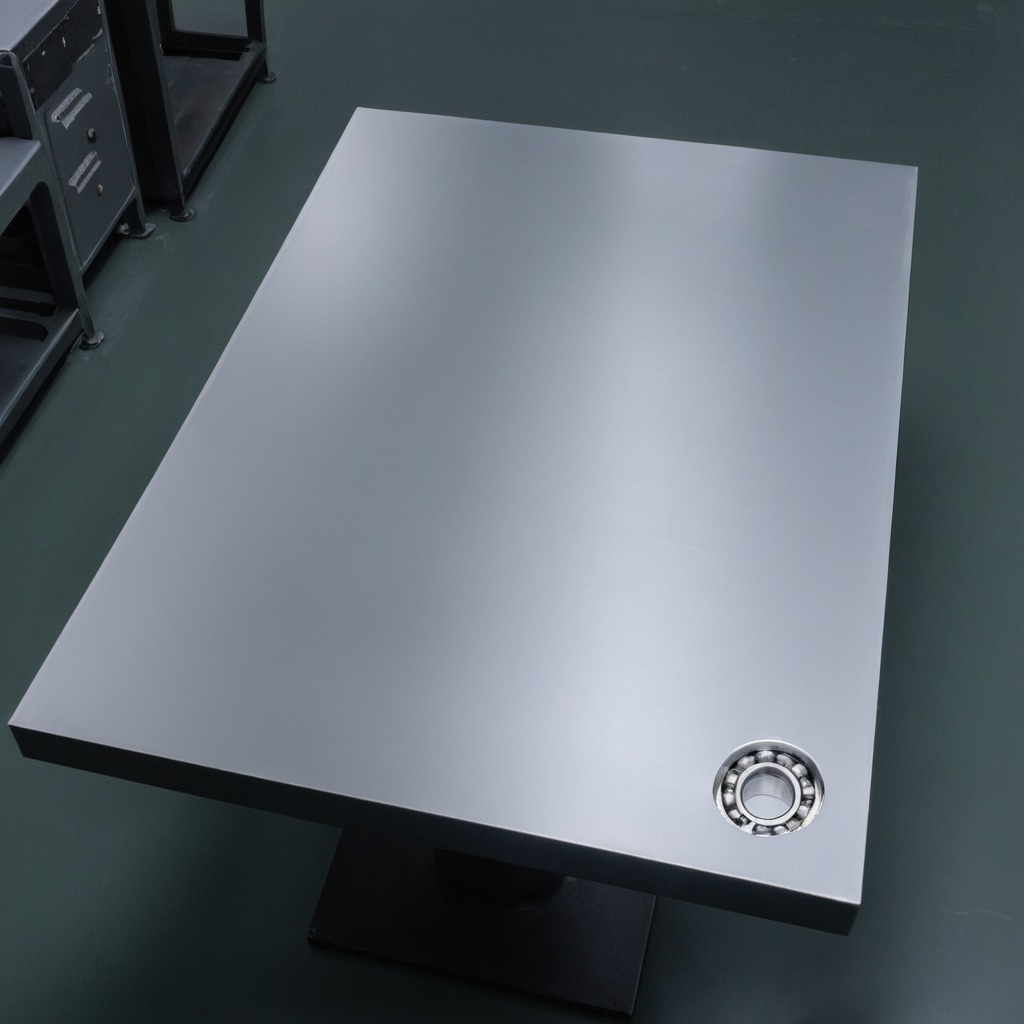
A metal ball bearing is lying on the tabletop in the evening.